Interaction volume radius: 5 \u00c5
Interaction volume height: 20 \u00c5
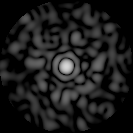
Disorder parameter: 0.7969